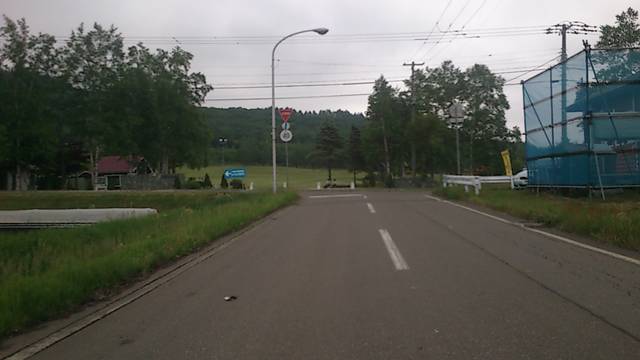
Region: Japan
Coordinates: 42.939, 143.298